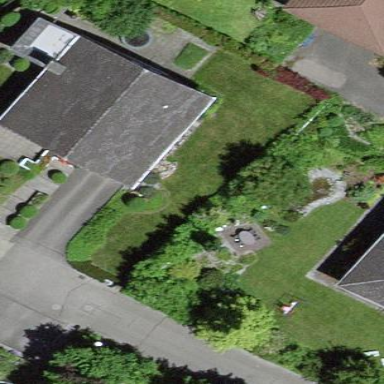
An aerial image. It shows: Residential building.